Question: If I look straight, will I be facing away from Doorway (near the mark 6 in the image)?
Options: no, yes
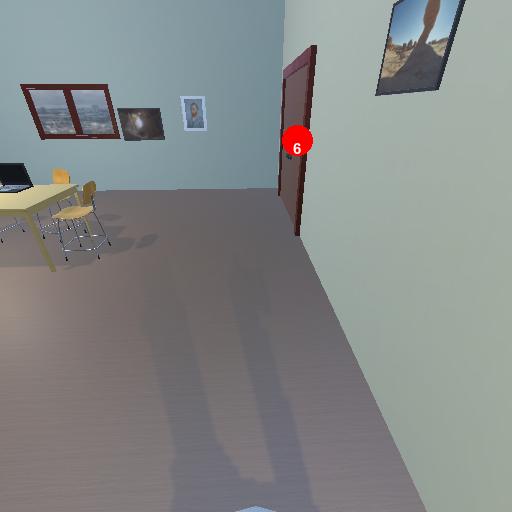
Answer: no